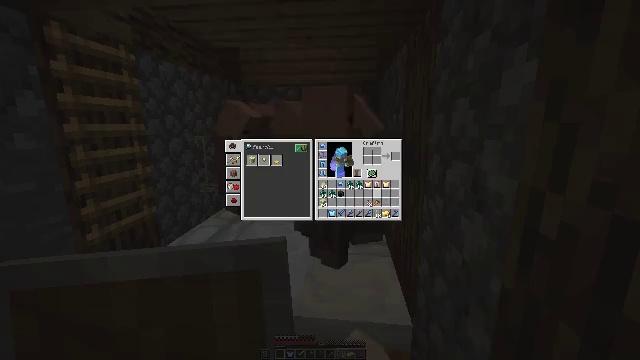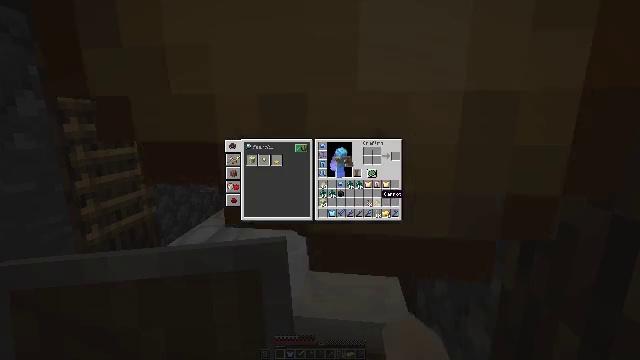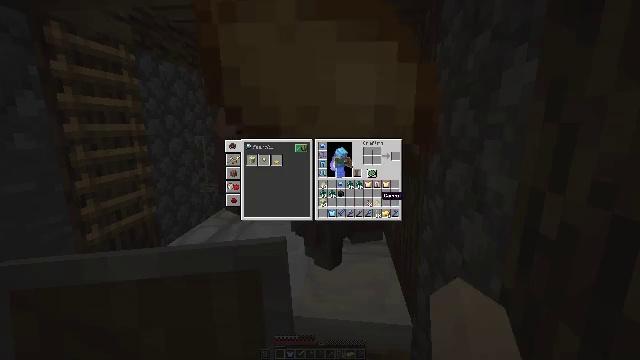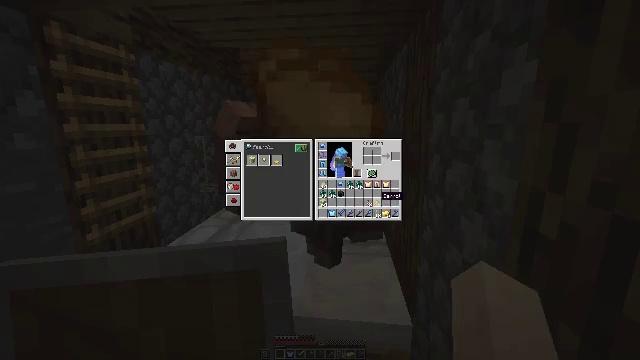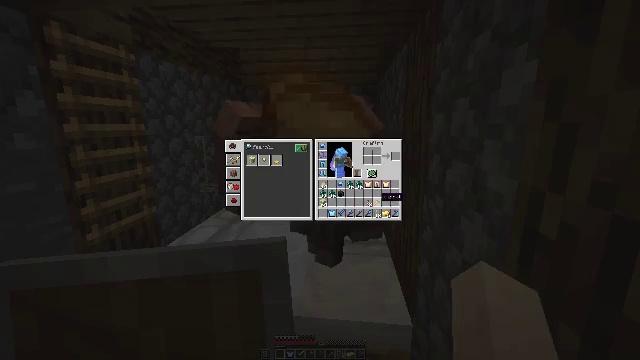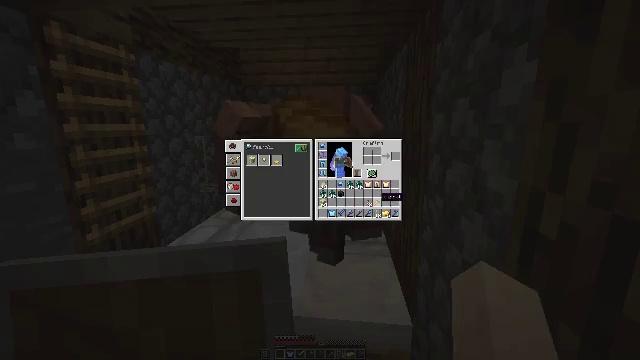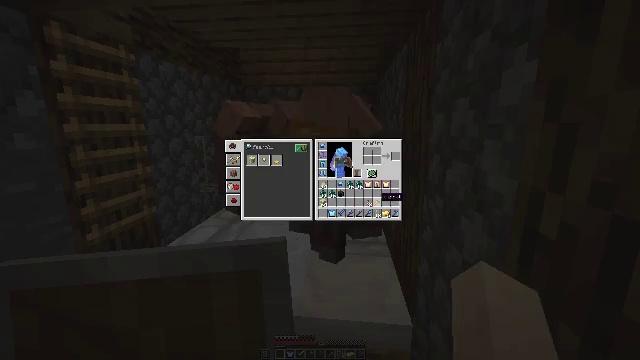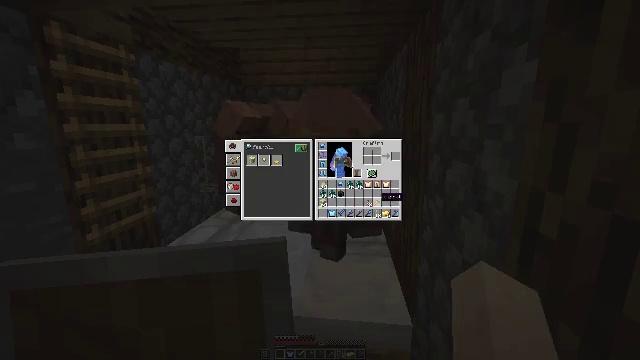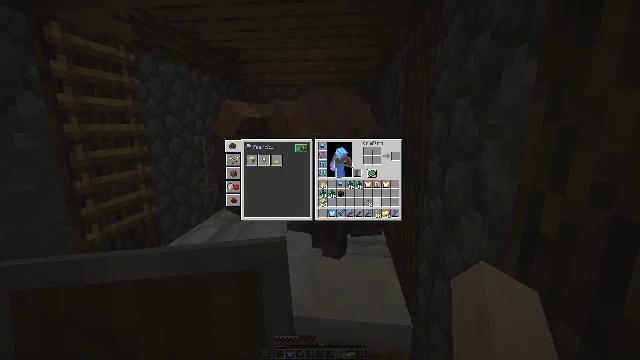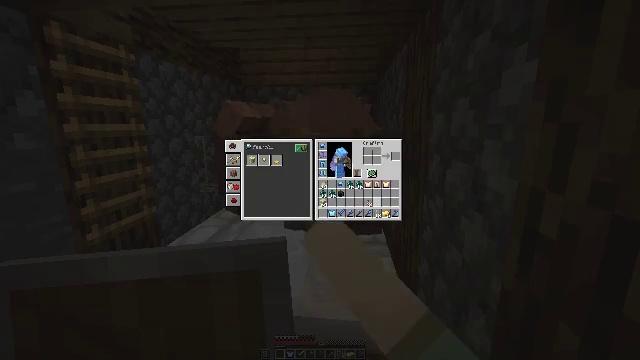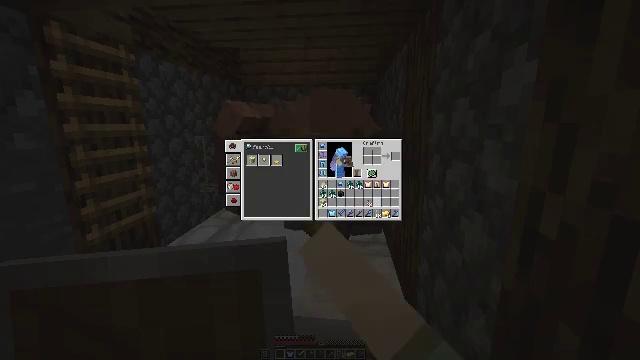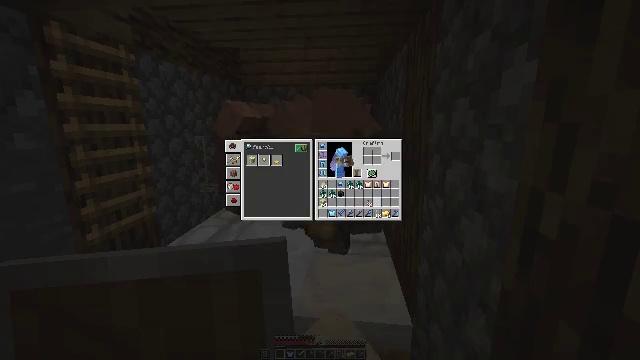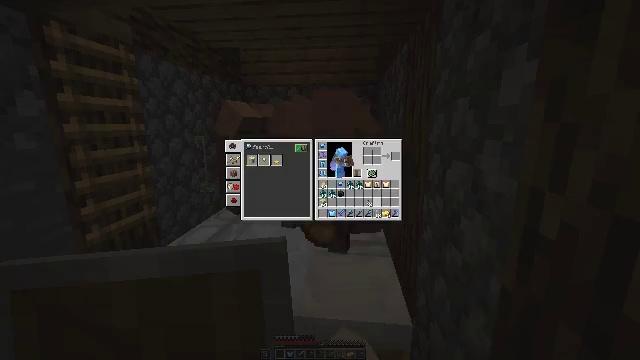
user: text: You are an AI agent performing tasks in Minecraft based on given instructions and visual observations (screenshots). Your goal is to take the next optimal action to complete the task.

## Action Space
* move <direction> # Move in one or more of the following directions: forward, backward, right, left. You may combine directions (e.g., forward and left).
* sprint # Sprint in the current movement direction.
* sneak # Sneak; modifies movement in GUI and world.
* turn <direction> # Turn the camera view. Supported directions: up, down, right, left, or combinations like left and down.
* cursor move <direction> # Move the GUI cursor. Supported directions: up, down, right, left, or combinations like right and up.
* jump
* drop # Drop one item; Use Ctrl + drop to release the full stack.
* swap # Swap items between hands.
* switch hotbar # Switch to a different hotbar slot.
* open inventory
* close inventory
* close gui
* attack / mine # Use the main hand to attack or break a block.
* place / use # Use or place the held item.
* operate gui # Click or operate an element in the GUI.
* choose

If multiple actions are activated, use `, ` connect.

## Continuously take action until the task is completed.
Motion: motion action
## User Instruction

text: Remove a carrot from the inventory.
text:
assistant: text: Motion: sprint
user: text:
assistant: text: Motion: sprint
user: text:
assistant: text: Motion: sprint
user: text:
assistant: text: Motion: sprint
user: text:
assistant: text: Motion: sprint
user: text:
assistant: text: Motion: sprint
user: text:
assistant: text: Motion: sprint
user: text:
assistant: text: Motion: sprint, drop
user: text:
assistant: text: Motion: sprint, drop
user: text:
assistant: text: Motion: sprint, drop
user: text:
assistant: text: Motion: sprint
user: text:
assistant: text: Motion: sprint
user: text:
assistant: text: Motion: no_op